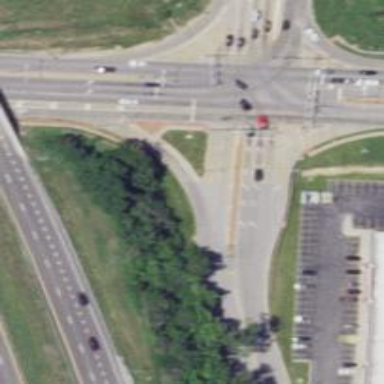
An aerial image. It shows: Asphalt road with secondary link designation.